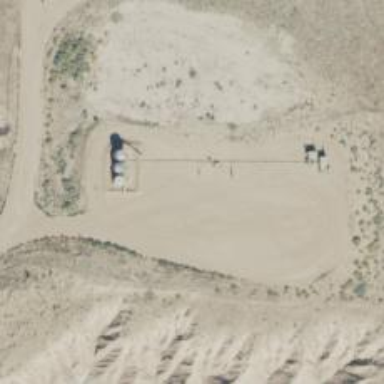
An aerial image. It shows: Petroleum well that is man-made.